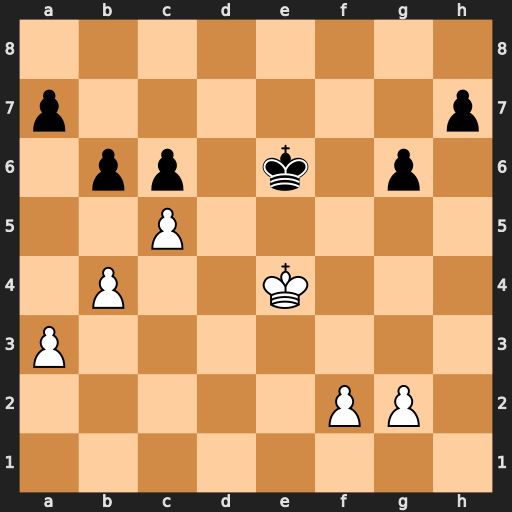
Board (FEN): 8/p6p/1pp1k1p1/2P5/1P2K3/P7/5PP1/8
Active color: w
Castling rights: -
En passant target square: -
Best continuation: cxb6 axb6 a4